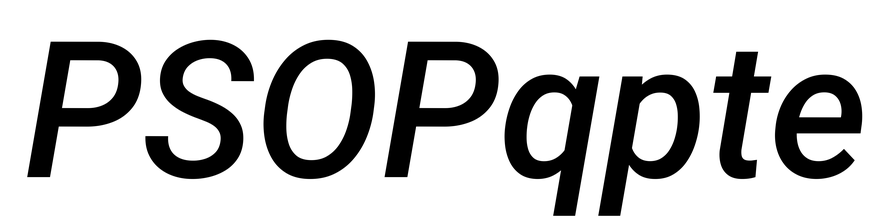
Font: Roboto-Italic_Medium_Italic